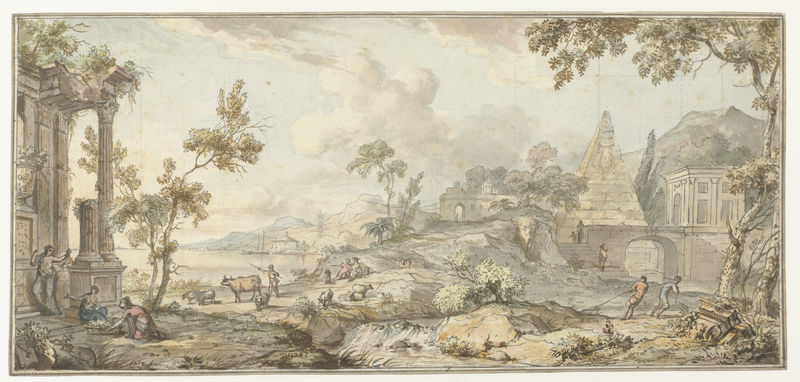
Titel: Ontwerp voor een kamerbeschildering met zuidelijk kustlandschap en piramide
Künstler: Jurriaan Andriessen
Standort: Amsterdam
Institution: Rijksmuseum
Schlagwörter: paysage, ruine